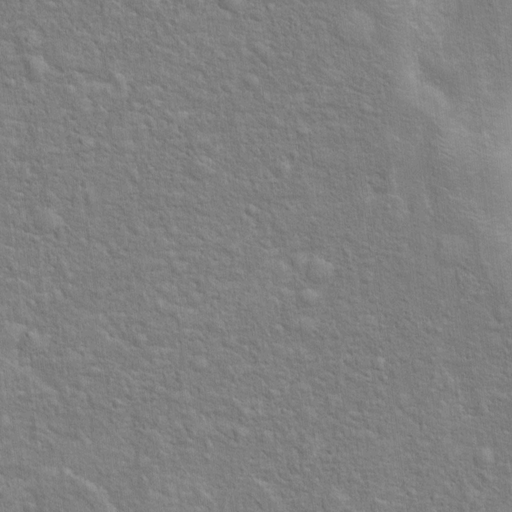
Classes present: Background, Cone